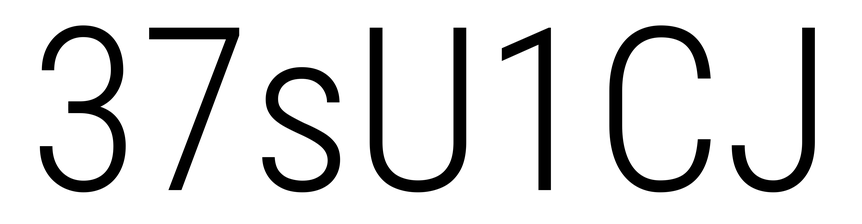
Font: Roboto_Condensed_Light